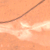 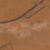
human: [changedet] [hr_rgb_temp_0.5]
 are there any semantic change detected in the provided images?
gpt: No difference in this area.